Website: home-depot
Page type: customer-info-address
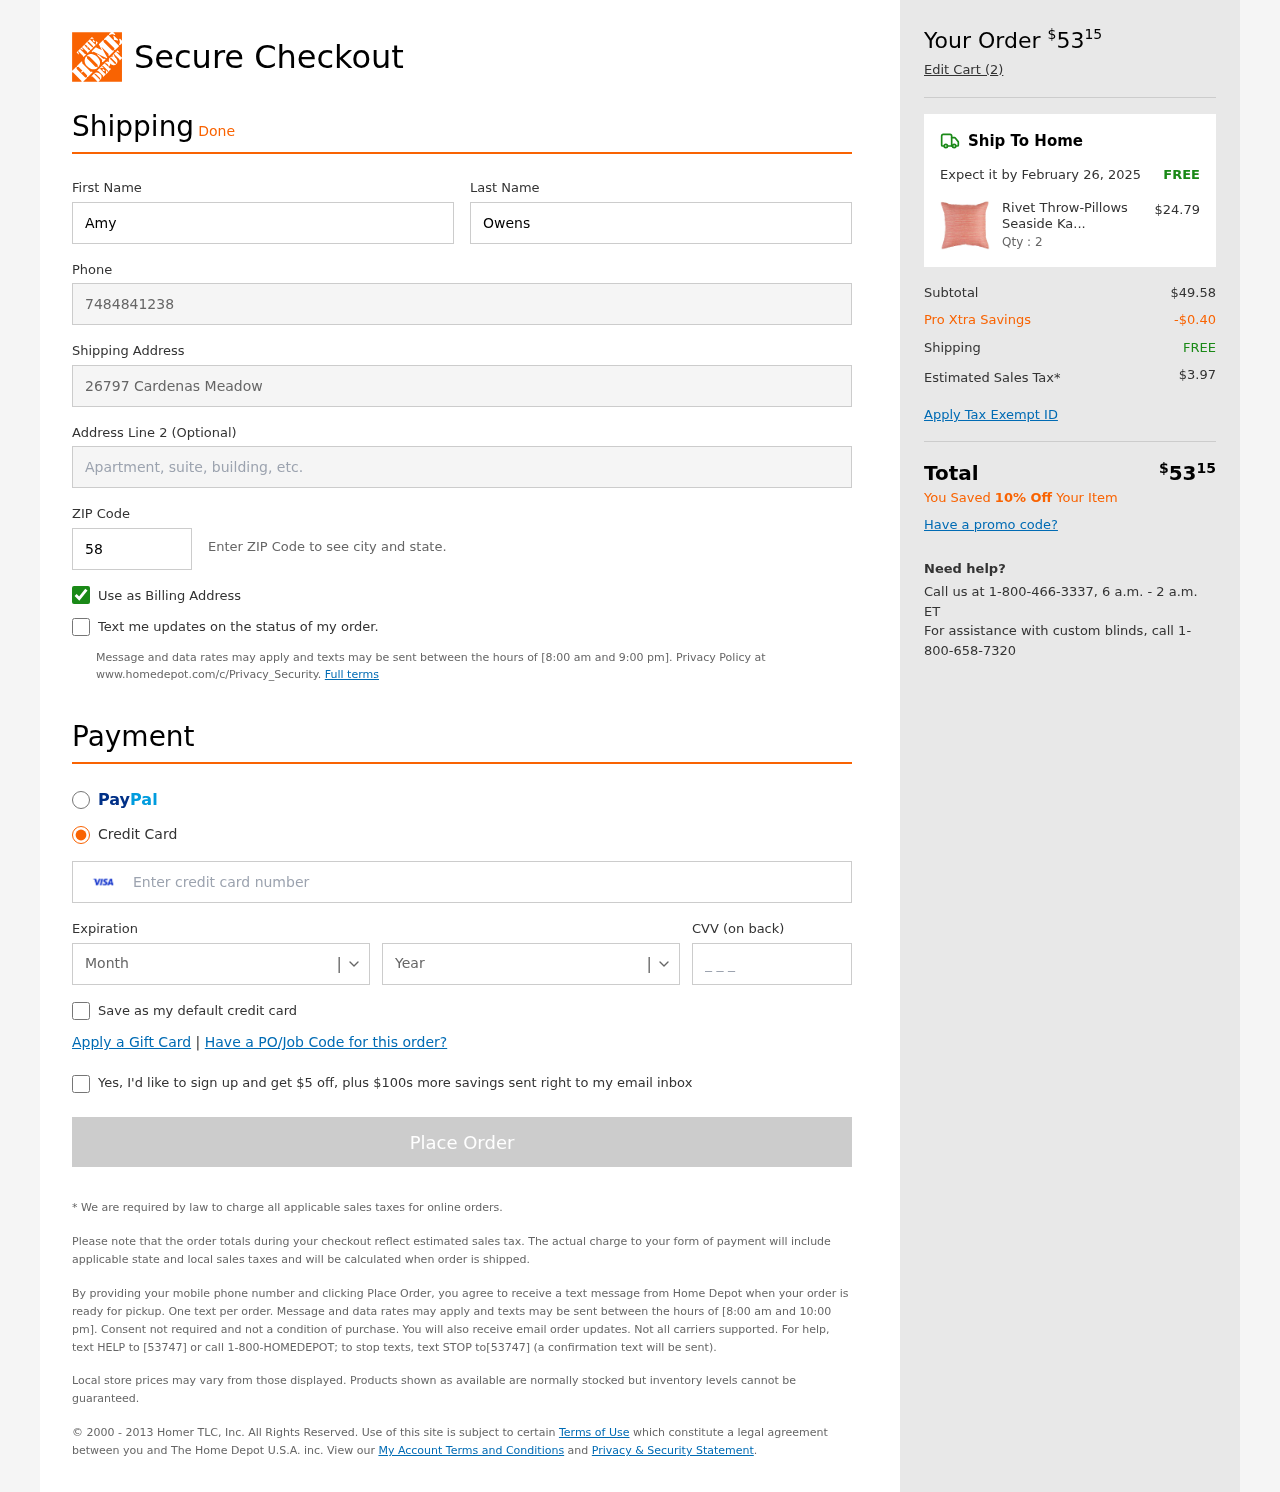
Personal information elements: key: PII_CARD_CVV
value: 150
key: PII_CARD_EXPIRY_MONTH
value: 05
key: PII_CARD_EXPIRY_YEAR
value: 29
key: PII_CARD_NUMBER
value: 4022 2506 2399 0766
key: PII_FIRSTNAME
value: Amy
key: PII_LASTNAME
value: Owens
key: PII_PHONE
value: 7484841238
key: PII_POSTCODE
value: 58632
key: PII_STREET
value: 26797 Cardenas Meadow
Product elements: key: PRODUCT1_NAME
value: Rivet Throw-Pillows Seaside Kawaii Outdoor
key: PRODUCT1_PRICE
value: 24.79
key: PRODUCT1_QUANTITY
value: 2
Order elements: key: ORDER_TOTAL
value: $5315
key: ORDER_NUM_ITEMS
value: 2
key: ORDER_DELIVERY_DATE
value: February 26, 2025
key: ORDER_SHIPPING_COST
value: FREE
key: ORDER_SUBTOTAL
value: $49.58
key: ORDER_DISCOUNT
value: -$0.40
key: ORDER_SHIPPING_COST2
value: FREE
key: ORDER_TAX
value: $3.97
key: ORDER_TOTAL2
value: $5315
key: ORDER_SAVINGS_MESSAGE
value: You Saved 10% Off Your Item